Question:
I have an example dataset as above. I have 2 columns, namely the duration column and the category column. What is the formula if I want the category column to contain "YES" for 'duration < 4' hours and "NO" for 'duration > 4' hours?
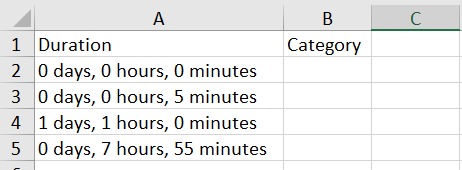
Answer: The following formula should do it, even if you do not have :
'=IF(VALUE(LEFT(A2,FIND(" ",A2)-1)*24)+VALUE(MID(A2,FIND(", ",A2)+2,FIND(" hours",A2)-FIND(", ",A2)-2))<=4,"YES","NO")'
It extracts the , turns it into a number and multiplies it with 24 (hours).
Next, it extracts the , turns it into a number and adds it to the days result. Finally, everthing is wrapped into an 'IF' statement.
- 'LEN(", ")'-